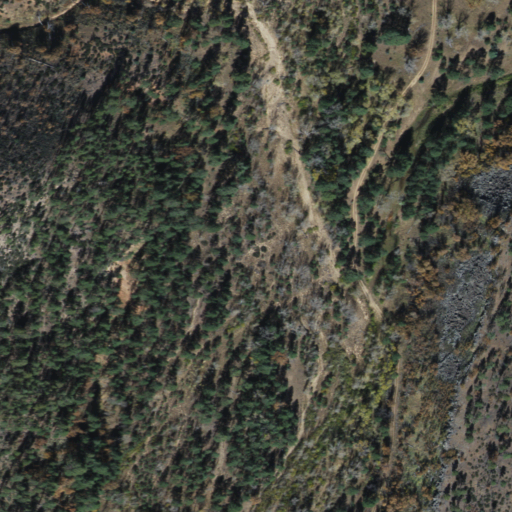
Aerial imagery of valley in Arizona named Yellowstone Canyon containing evergreen forest and shrub